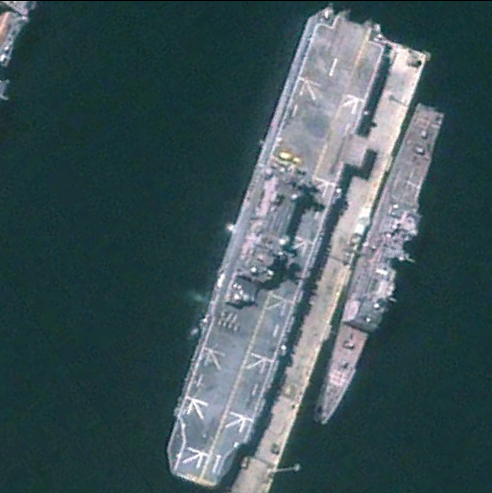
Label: assault